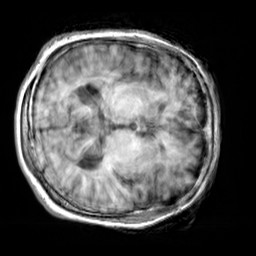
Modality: T1w
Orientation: axial
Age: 65
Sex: female
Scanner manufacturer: siemens
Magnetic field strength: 3 T
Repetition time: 2.3 s
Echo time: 0.00303 s